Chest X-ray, PA view. Patient: 57 years old, sex M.
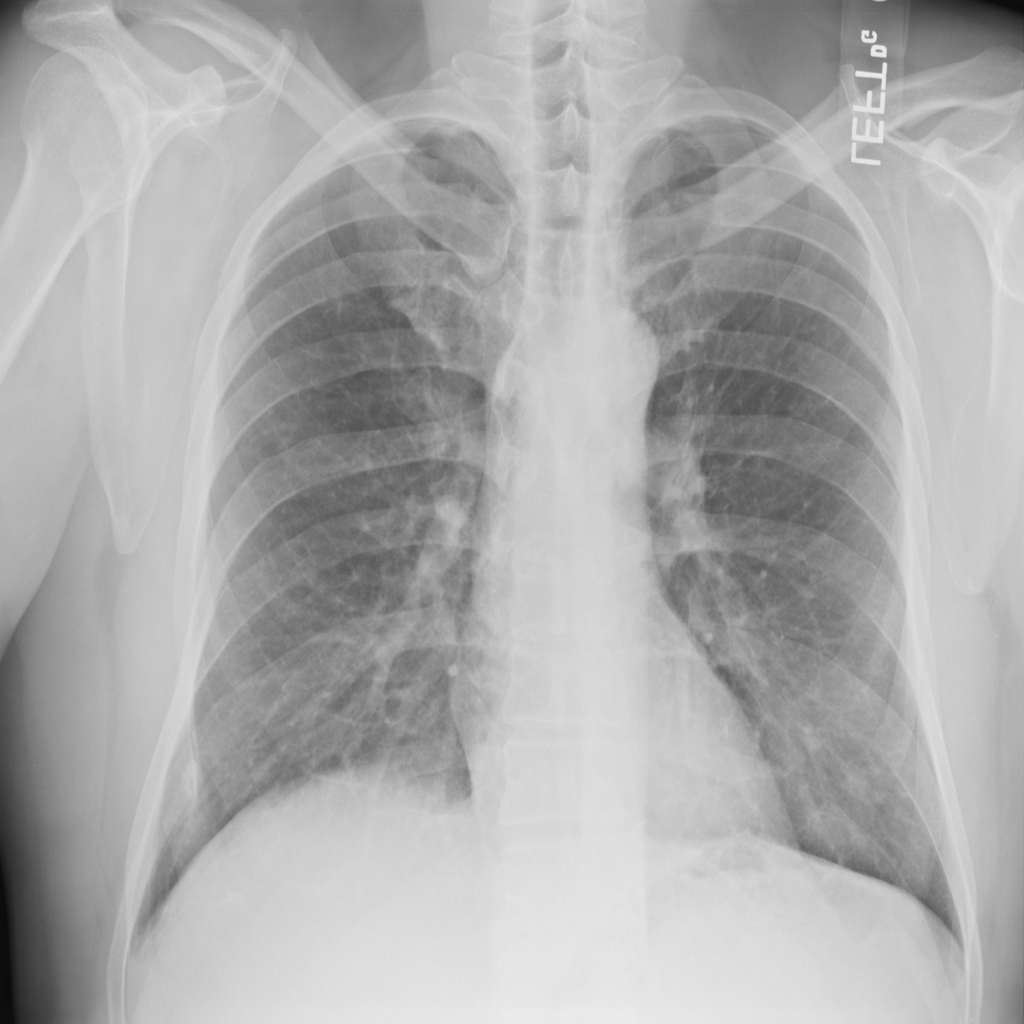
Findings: No Finding